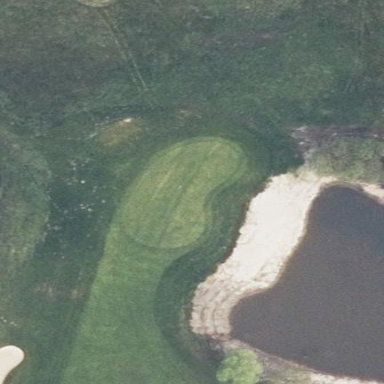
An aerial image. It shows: Golf green.